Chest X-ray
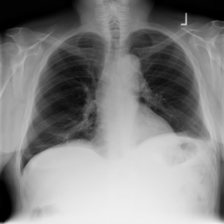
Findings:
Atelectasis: positive
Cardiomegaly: negative
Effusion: negative
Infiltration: negative
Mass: negative
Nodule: negative
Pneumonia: negative
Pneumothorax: positive
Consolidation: negative
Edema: negative
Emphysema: negative
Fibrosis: negative
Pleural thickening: negative
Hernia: negative